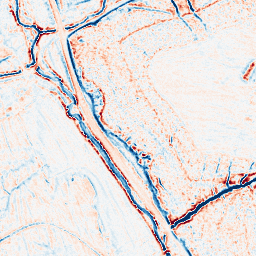
Category: edge_preserving
Decomposition family: bilateral
Decomposition parameters: d: 9
sigma_color: 25
sigma_space: 25
Upsampling method: regularized
Upsampling parameters: scale: 2
lambda_reg: 0.001
Upsampling scale: 2